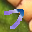
Label: 7